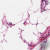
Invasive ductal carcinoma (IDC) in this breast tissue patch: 0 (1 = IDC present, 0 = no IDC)